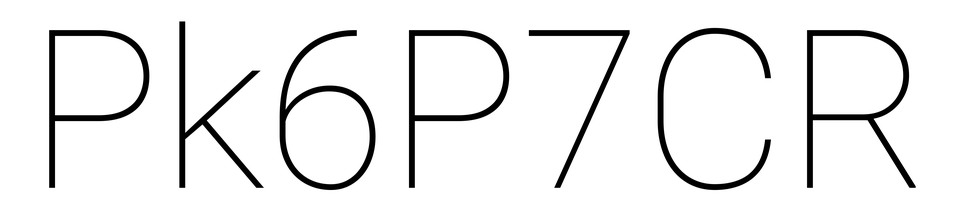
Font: Roboto_Thin